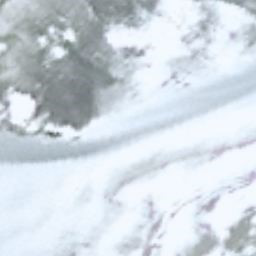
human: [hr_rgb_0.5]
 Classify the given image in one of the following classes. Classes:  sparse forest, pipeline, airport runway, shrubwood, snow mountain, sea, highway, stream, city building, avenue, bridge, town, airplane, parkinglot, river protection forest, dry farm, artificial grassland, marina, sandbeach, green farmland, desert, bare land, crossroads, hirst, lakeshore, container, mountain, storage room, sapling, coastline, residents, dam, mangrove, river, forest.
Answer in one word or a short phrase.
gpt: snow mountain